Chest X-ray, PA view. Patient: 76 years old, sex F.
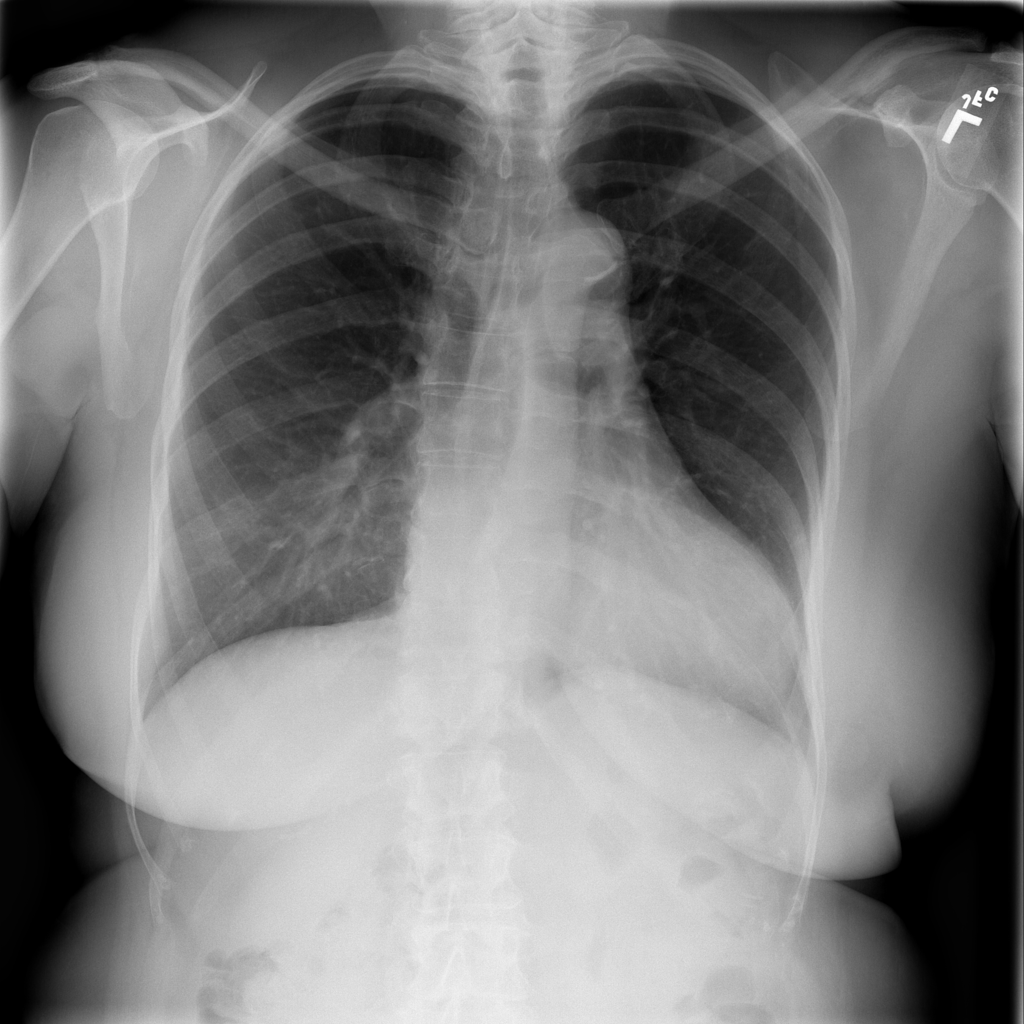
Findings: Cardiomegaly